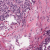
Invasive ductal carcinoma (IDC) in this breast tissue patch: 1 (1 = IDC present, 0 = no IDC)